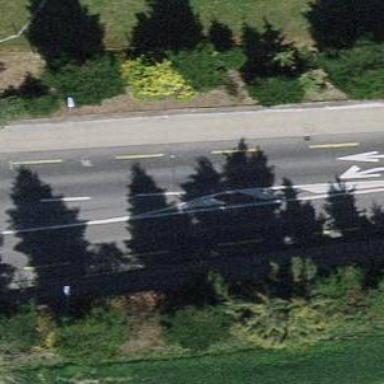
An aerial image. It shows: Secondary road with dedicated lane for cyclists.